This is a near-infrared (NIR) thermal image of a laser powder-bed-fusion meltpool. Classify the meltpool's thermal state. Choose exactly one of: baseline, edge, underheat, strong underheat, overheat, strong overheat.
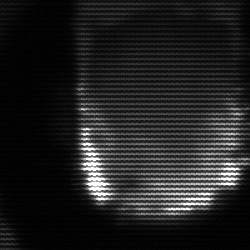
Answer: baseline